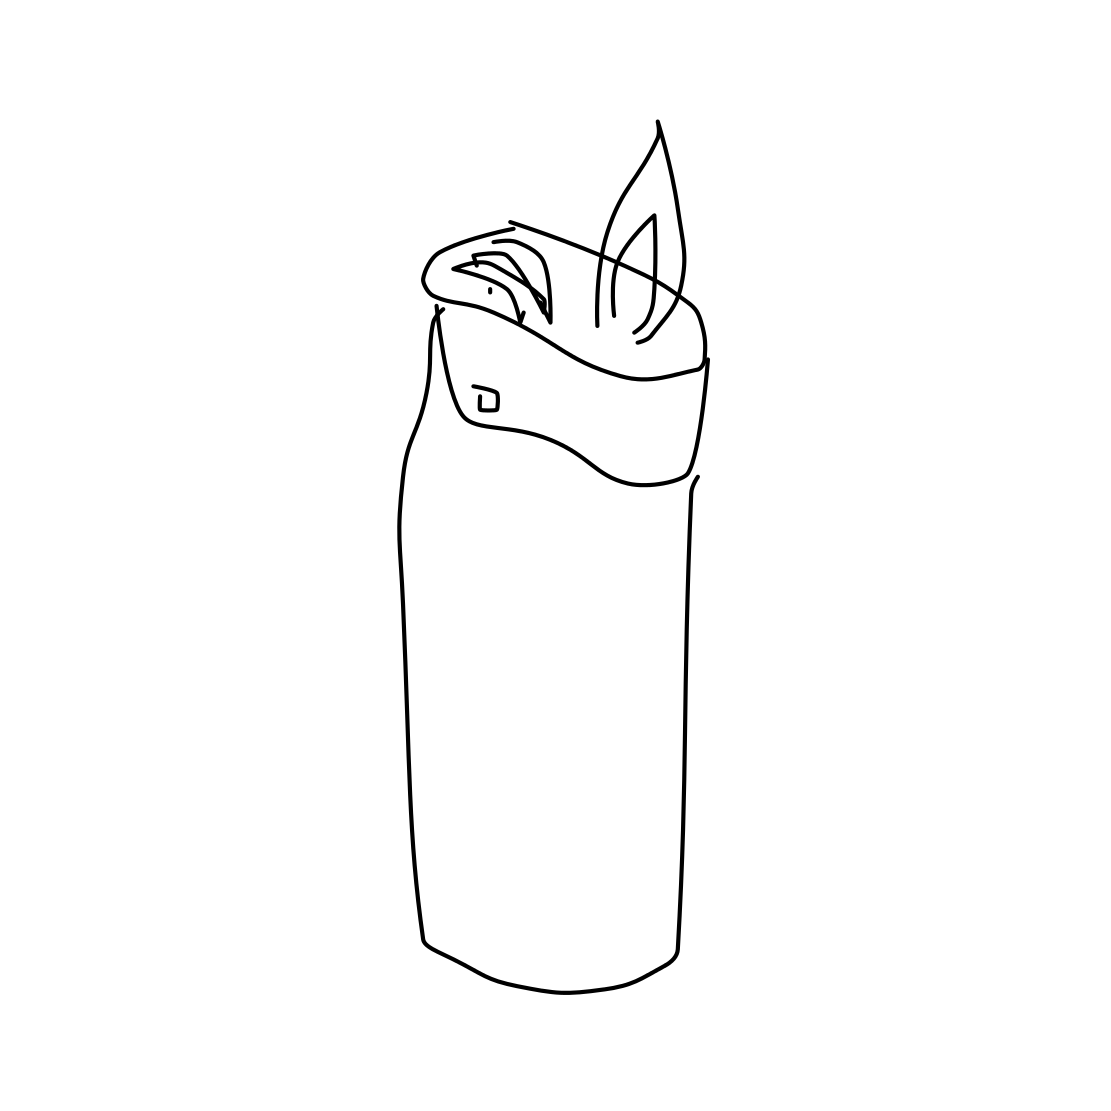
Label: lighter